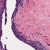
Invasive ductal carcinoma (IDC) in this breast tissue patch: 0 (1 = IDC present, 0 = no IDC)